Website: bh-photo
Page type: customer-info-address
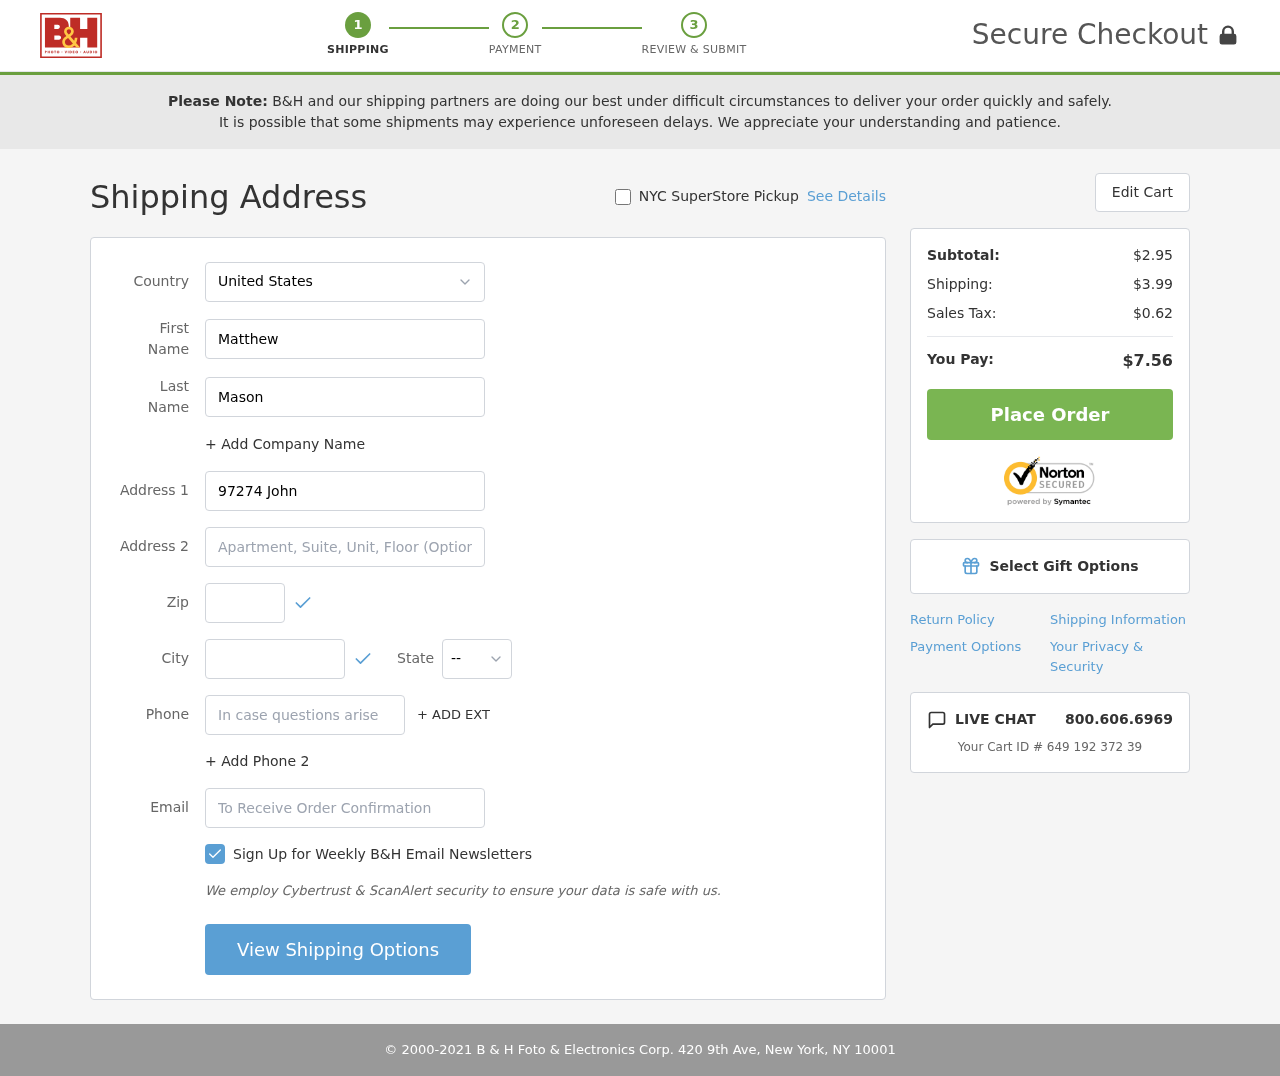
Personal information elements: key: PII_CITY
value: East Andrew
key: PII_COUNTRY
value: United States
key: PII_EMAIL
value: mmason@gmail.com
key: PII_FIRSTNAME
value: Matthew
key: PII_LASTNAME
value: Mason
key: PII_PHONE
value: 9675645281
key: PII_POSTCODE
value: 35955
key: PII_STATE_ABBR
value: NH
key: PII_STREET
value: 97274 John Harbors
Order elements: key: ORDER_SUBTOTAL
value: $2.95
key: ORDER_SHIPPING_COST
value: $3.99
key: ORDER_TAX
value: $0.62
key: ORDER_TOTAL
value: $7.56
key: ORDER_ID
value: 649 192 372 39